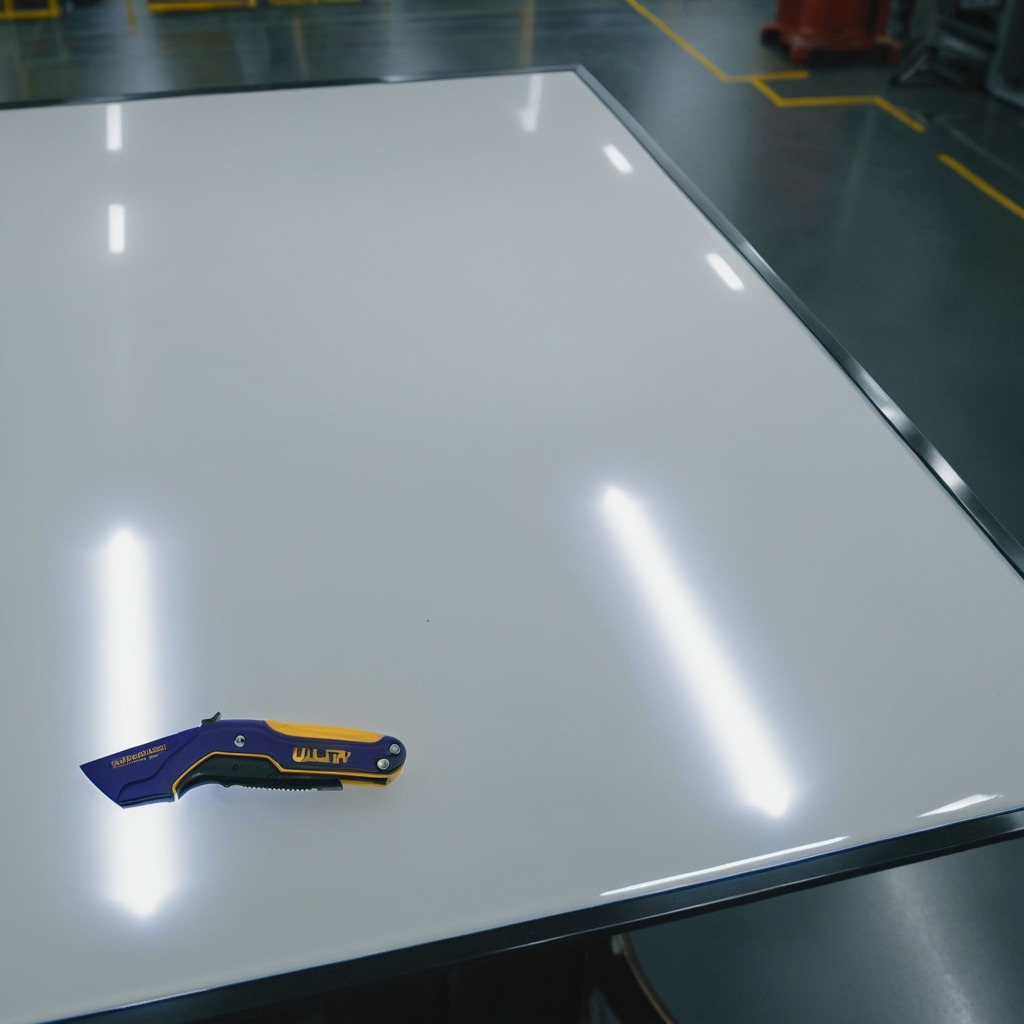
A utility knife lying on a high-gloss table in a ship maintenance bay industrial lighting.